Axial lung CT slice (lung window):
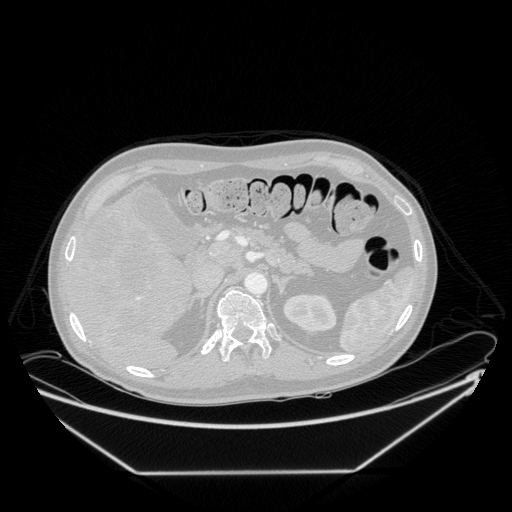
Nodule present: no